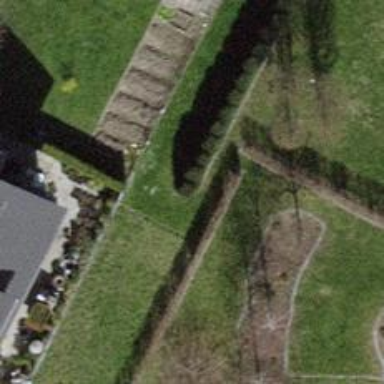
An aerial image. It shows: Hedge acting as barrier.